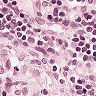
Metastatic tissue present: no